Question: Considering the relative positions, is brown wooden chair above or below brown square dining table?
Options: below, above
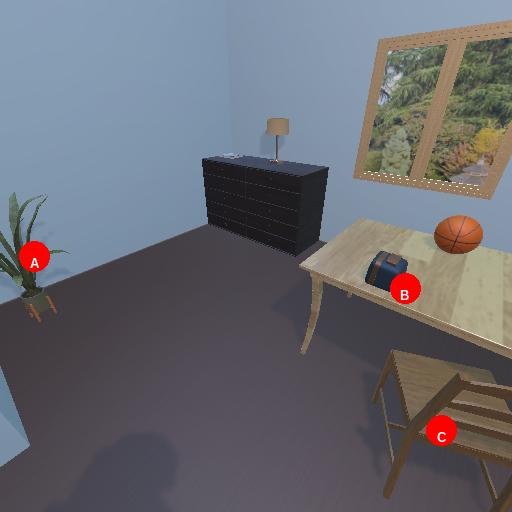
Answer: below